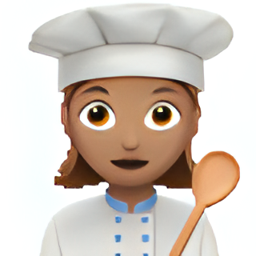
Name: female cook type 4
Emoji: 👩🏽‍🍳
Group: People & Body
Sub-group: person-role